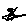
Label: zigzag